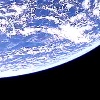
Label: cloud